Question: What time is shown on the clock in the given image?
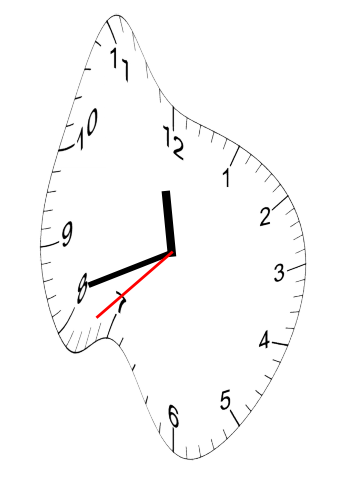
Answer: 11:41:38